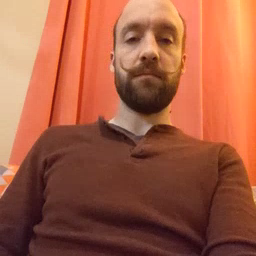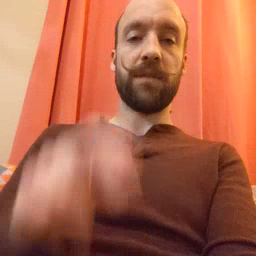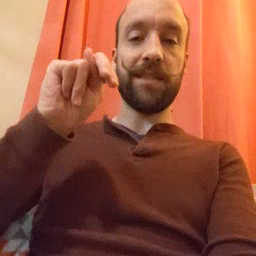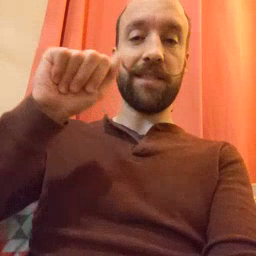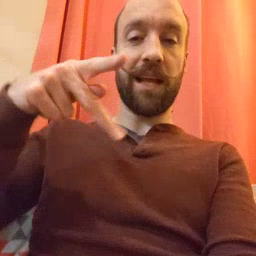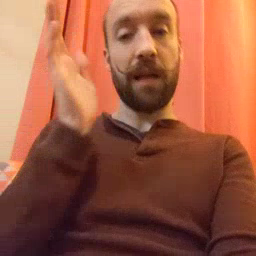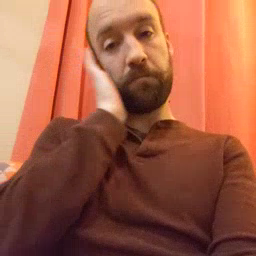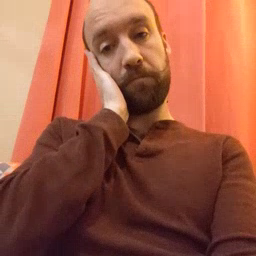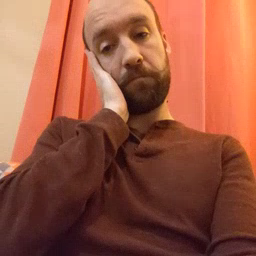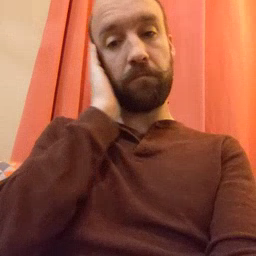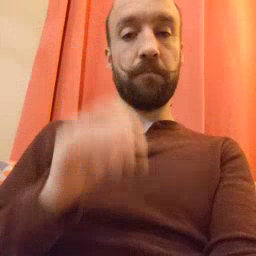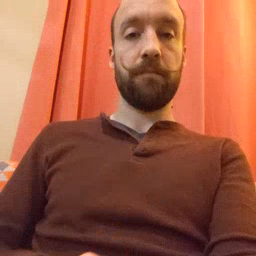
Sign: nap